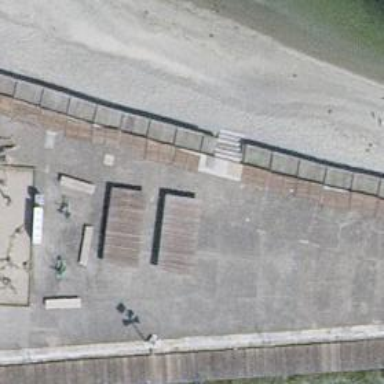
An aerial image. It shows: Concrete steps.